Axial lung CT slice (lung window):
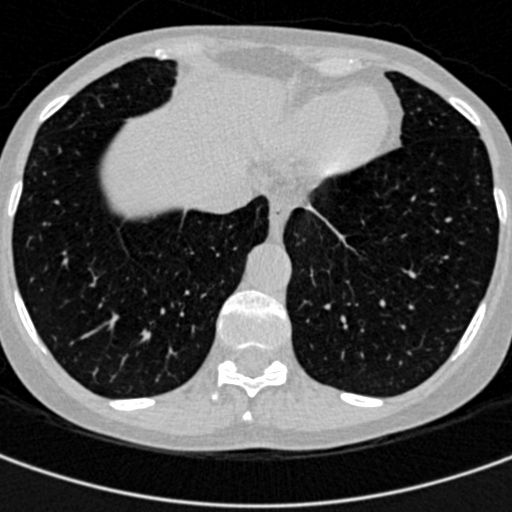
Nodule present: no